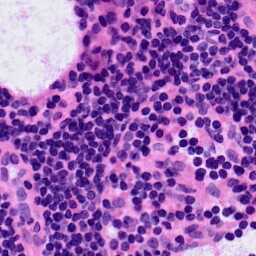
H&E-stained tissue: LymphNode